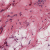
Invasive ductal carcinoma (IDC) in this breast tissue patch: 0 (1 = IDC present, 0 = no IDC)